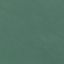
Land use / land cover: SeaLake